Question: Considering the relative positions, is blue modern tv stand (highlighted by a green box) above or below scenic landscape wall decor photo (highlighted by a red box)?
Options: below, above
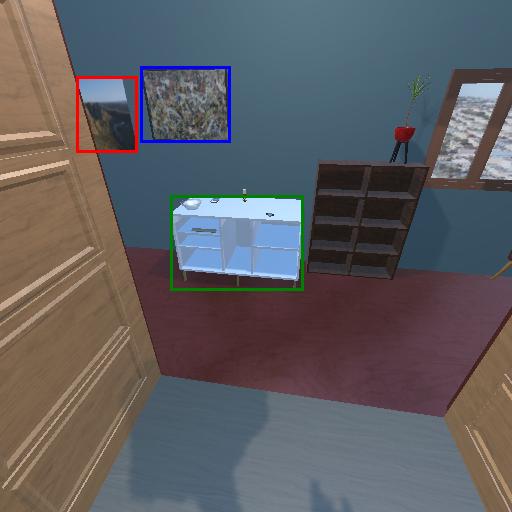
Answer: below